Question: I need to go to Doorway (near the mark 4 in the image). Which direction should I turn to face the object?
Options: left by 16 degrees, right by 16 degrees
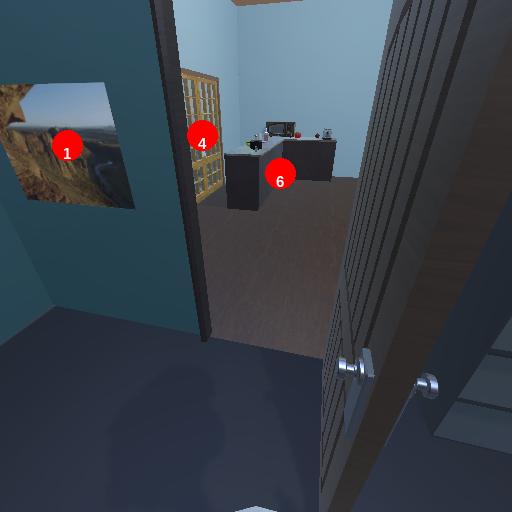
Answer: left by 16 degrees